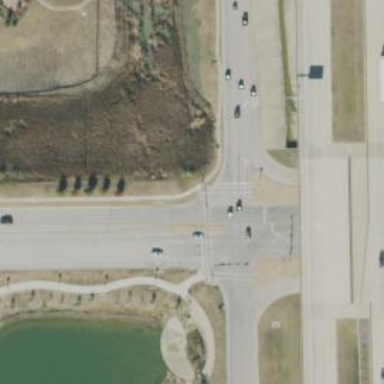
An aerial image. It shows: Marked crossing on footway.